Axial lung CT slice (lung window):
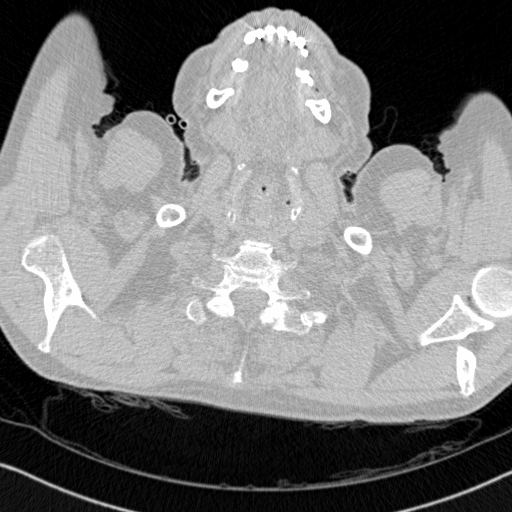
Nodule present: no